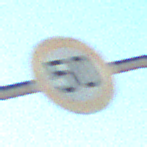
Verkehrszeichen: Geschwindigkeit50
Umgebung: Outdoor, Special
Tageszeit: MorningAfternoon
Wetter: Clear
Licht: Natural
Jahreszeit: NotSpecified
Kontrast: HighContrast